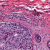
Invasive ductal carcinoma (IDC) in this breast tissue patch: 0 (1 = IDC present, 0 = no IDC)